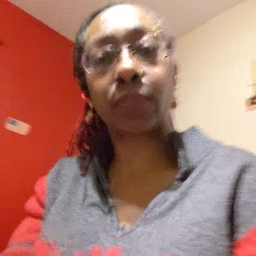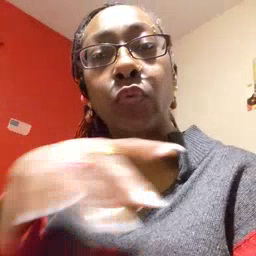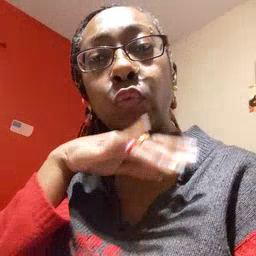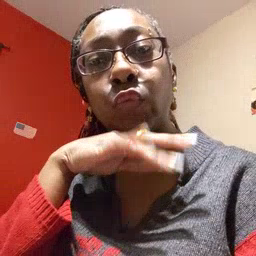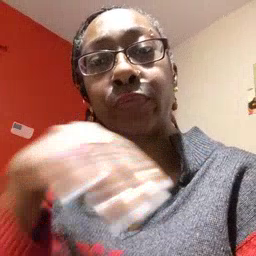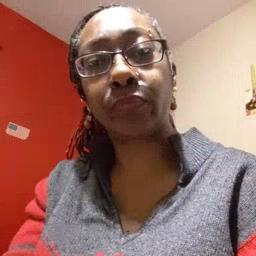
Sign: dirty